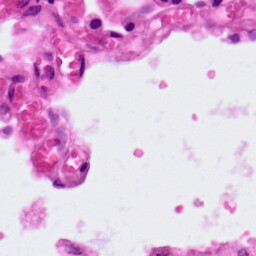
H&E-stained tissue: Lung